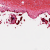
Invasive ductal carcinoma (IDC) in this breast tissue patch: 0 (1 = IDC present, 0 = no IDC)